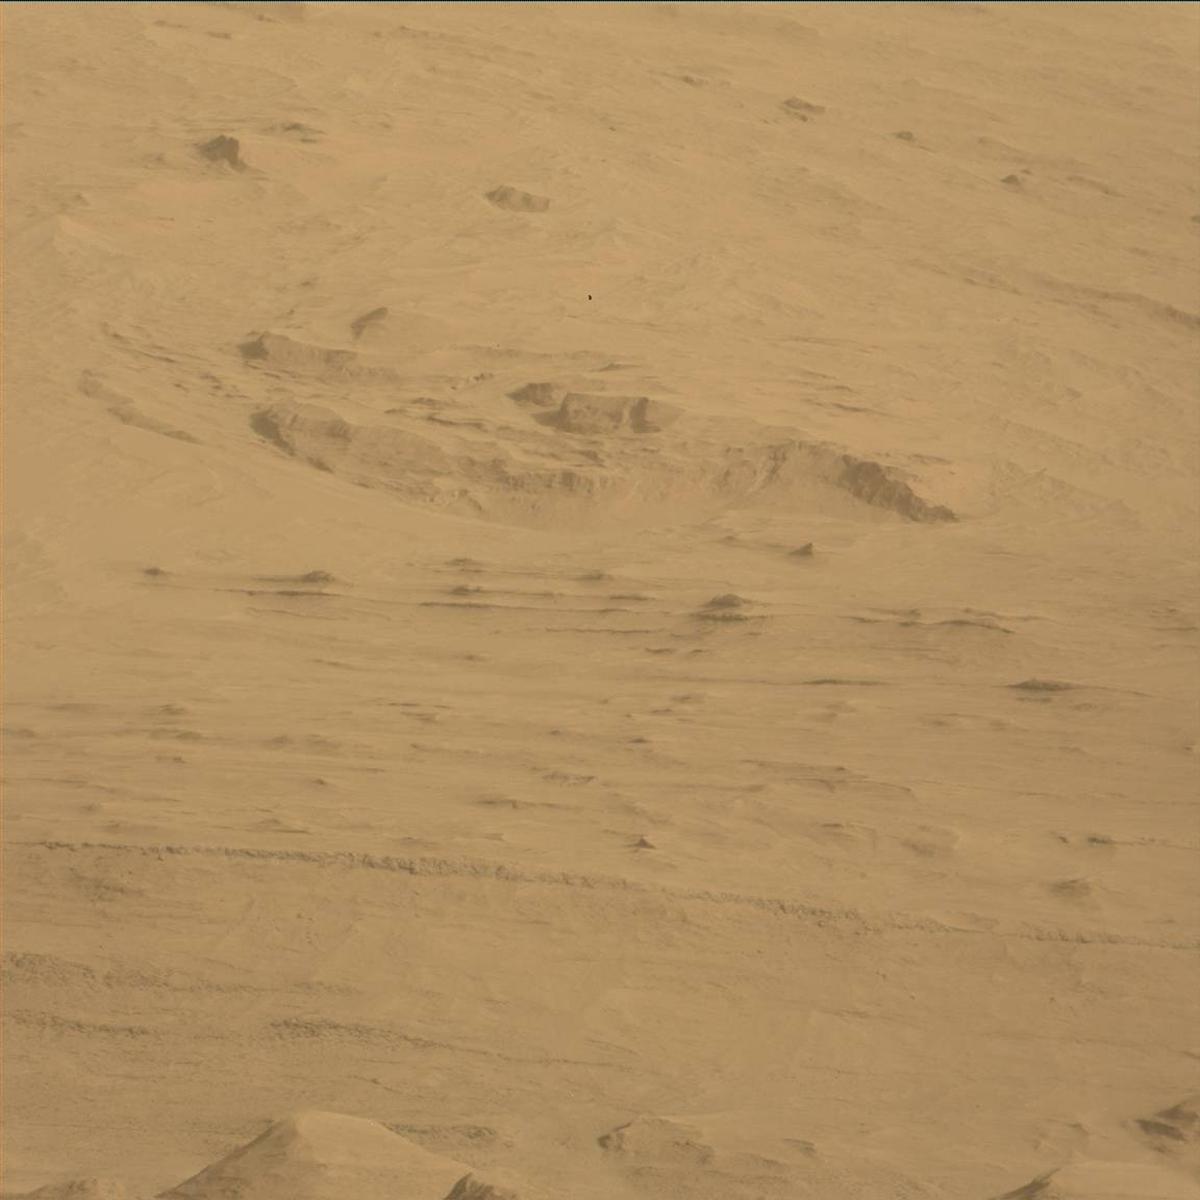
Terrain classes present: Ridge